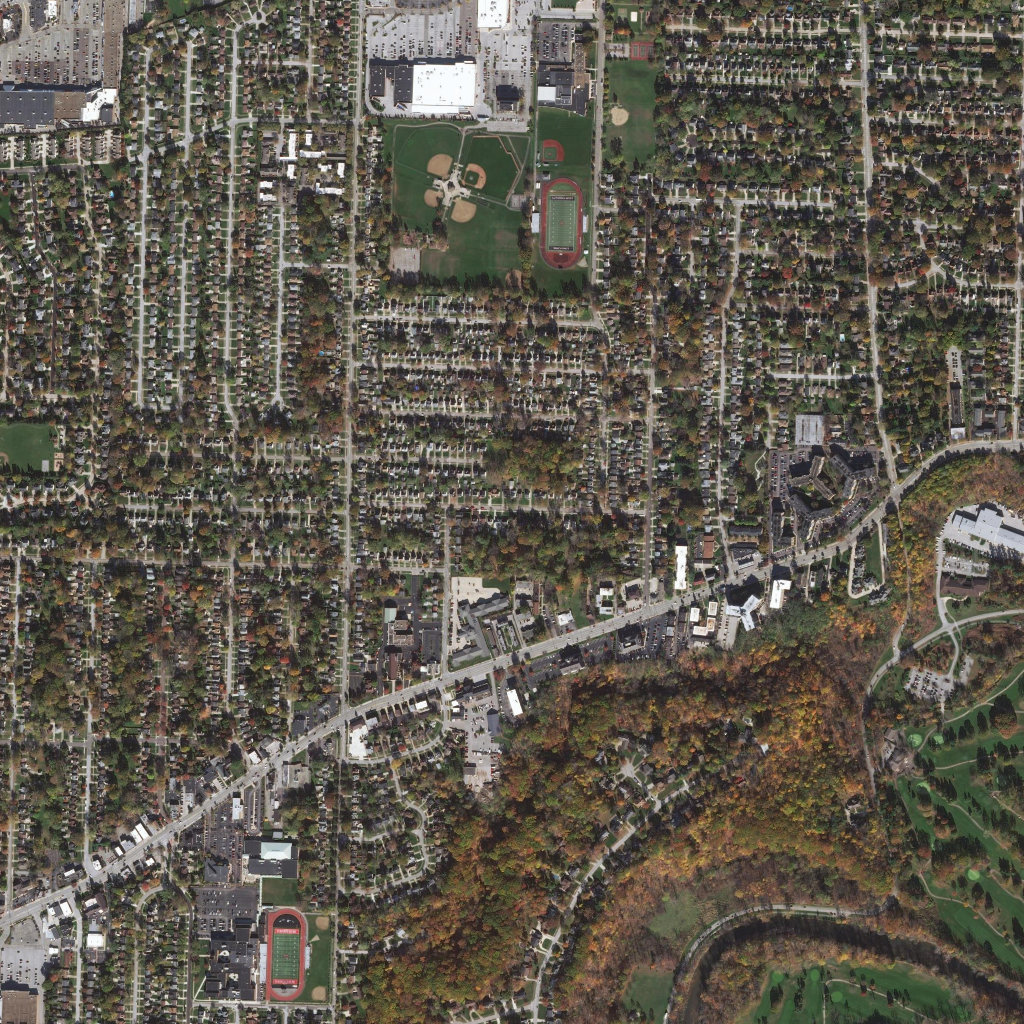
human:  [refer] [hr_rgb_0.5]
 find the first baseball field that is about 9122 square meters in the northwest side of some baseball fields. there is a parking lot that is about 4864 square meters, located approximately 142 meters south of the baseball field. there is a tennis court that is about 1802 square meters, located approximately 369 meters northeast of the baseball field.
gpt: <box>[[38, 10, 45, 17, 0]]</box>